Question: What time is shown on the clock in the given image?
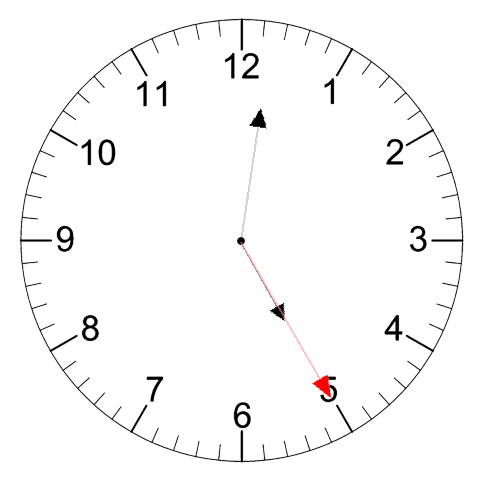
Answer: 05:01:25